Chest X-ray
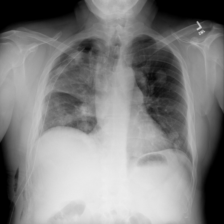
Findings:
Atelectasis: positive
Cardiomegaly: negative
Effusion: negative
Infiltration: positive
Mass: negative
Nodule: negative
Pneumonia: negative
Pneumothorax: positive
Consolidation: negative
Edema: negative
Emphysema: negative
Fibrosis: negative
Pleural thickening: negative
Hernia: negative